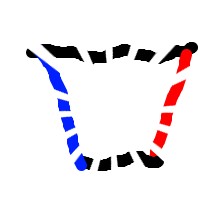
Shape: trapezoid